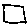
Label: square